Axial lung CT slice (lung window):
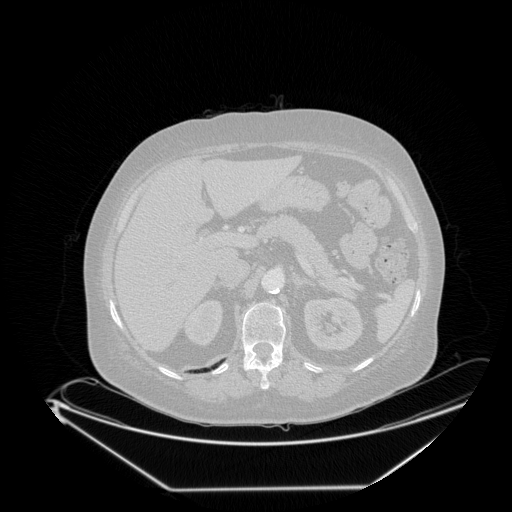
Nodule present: no